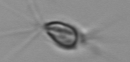
Label: Chrysochromulina